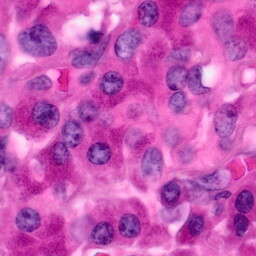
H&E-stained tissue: Pancreatic